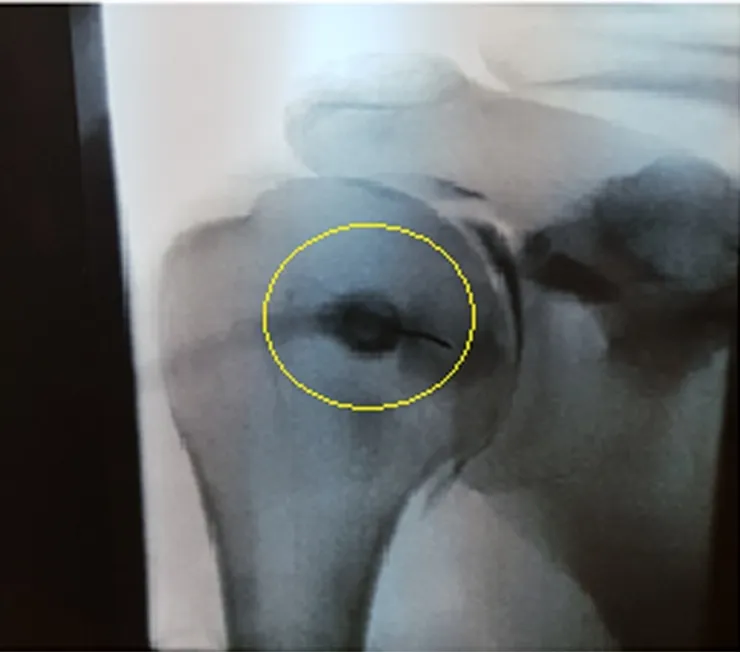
X-ray films under fluoroscopy with intraarticular contrast showing cyst and fluid extravasation.
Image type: radiology (x_ray)